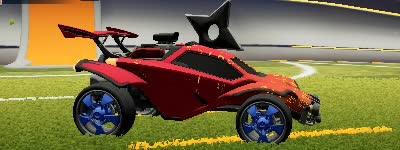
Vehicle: octane